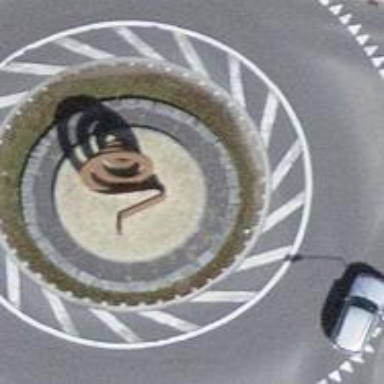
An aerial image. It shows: Secondary road with asphalt surface leading to roundabout junction.